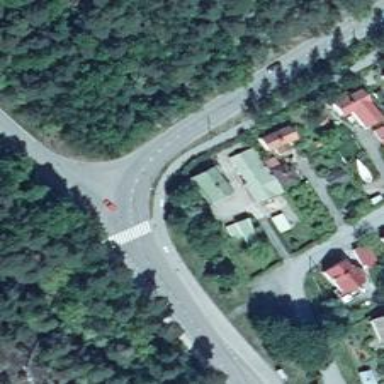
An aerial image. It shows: Junction.